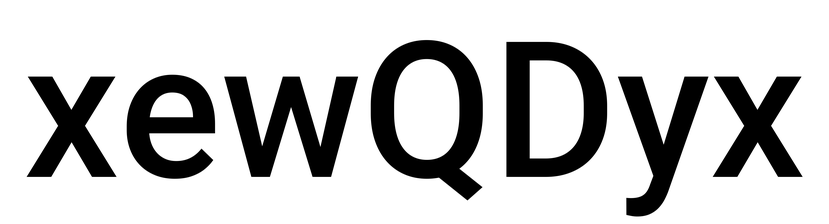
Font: Roboto_Medium